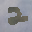
Label: 2